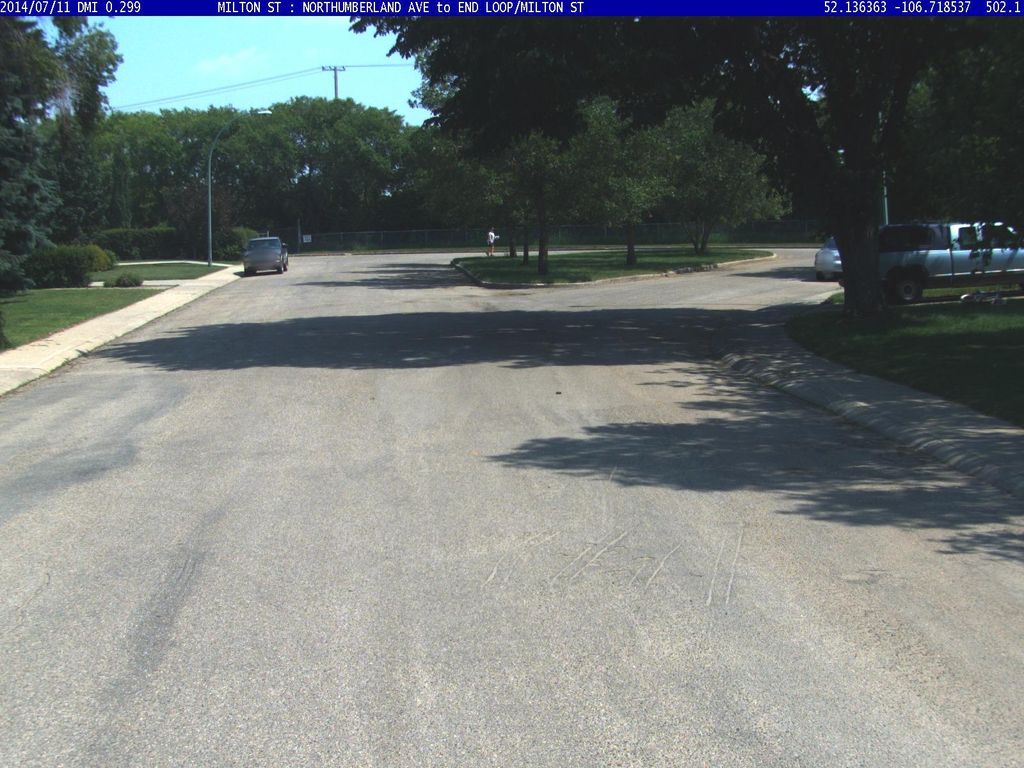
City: saskatoon